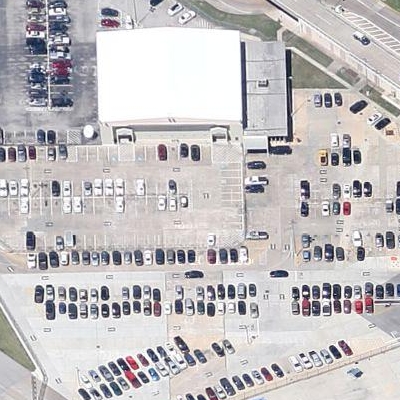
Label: gParking